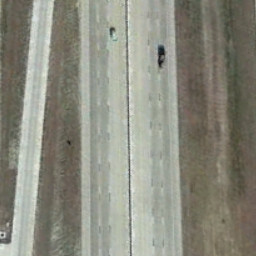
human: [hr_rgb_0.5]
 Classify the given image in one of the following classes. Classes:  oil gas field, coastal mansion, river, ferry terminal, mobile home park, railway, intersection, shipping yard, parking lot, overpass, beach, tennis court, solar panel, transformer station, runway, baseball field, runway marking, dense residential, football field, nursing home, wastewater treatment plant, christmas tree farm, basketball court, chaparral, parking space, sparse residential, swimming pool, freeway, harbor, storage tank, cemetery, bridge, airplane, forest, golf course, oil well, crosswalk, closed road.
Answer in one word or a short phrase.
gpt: freeway